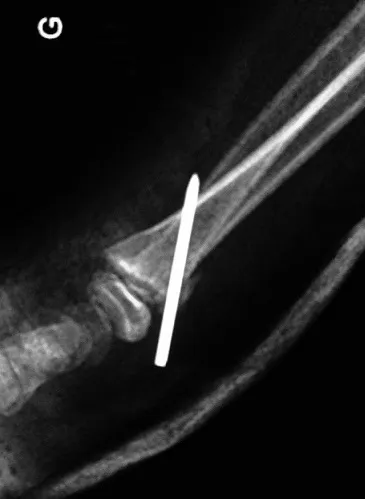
Radiograph of the wrist after reduction and pinning.
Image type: radiology (x_ray)